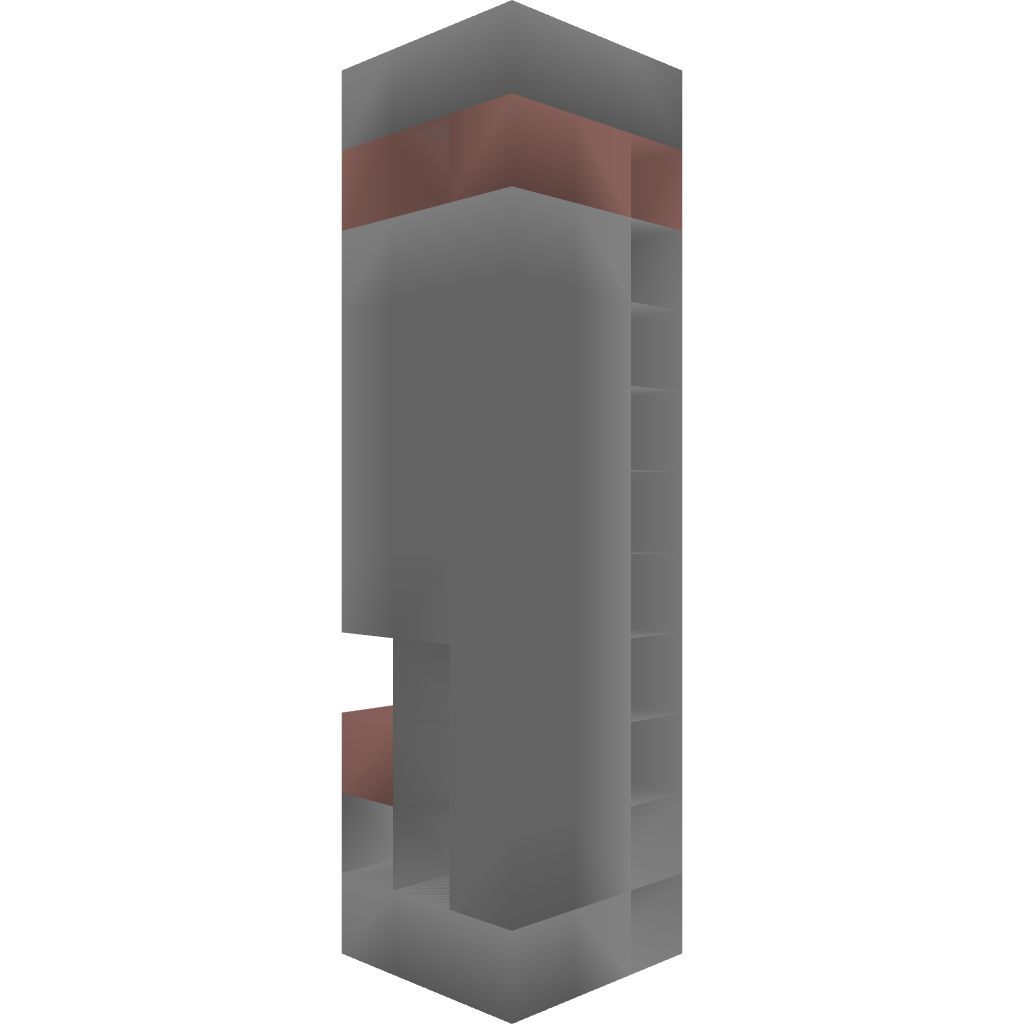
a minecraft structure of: House Chimney bad low quality